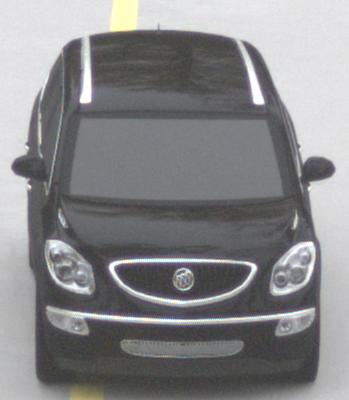
Make: Buick
Model: Enclave
Detailed model: GMT967
Model produced from: 2007
Model produced until: 2017
Doors: 5
Color: black
Road condition: dry road
Daytime: midday
Contrast: low contrast